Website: ulta-beauty
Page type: billing-address
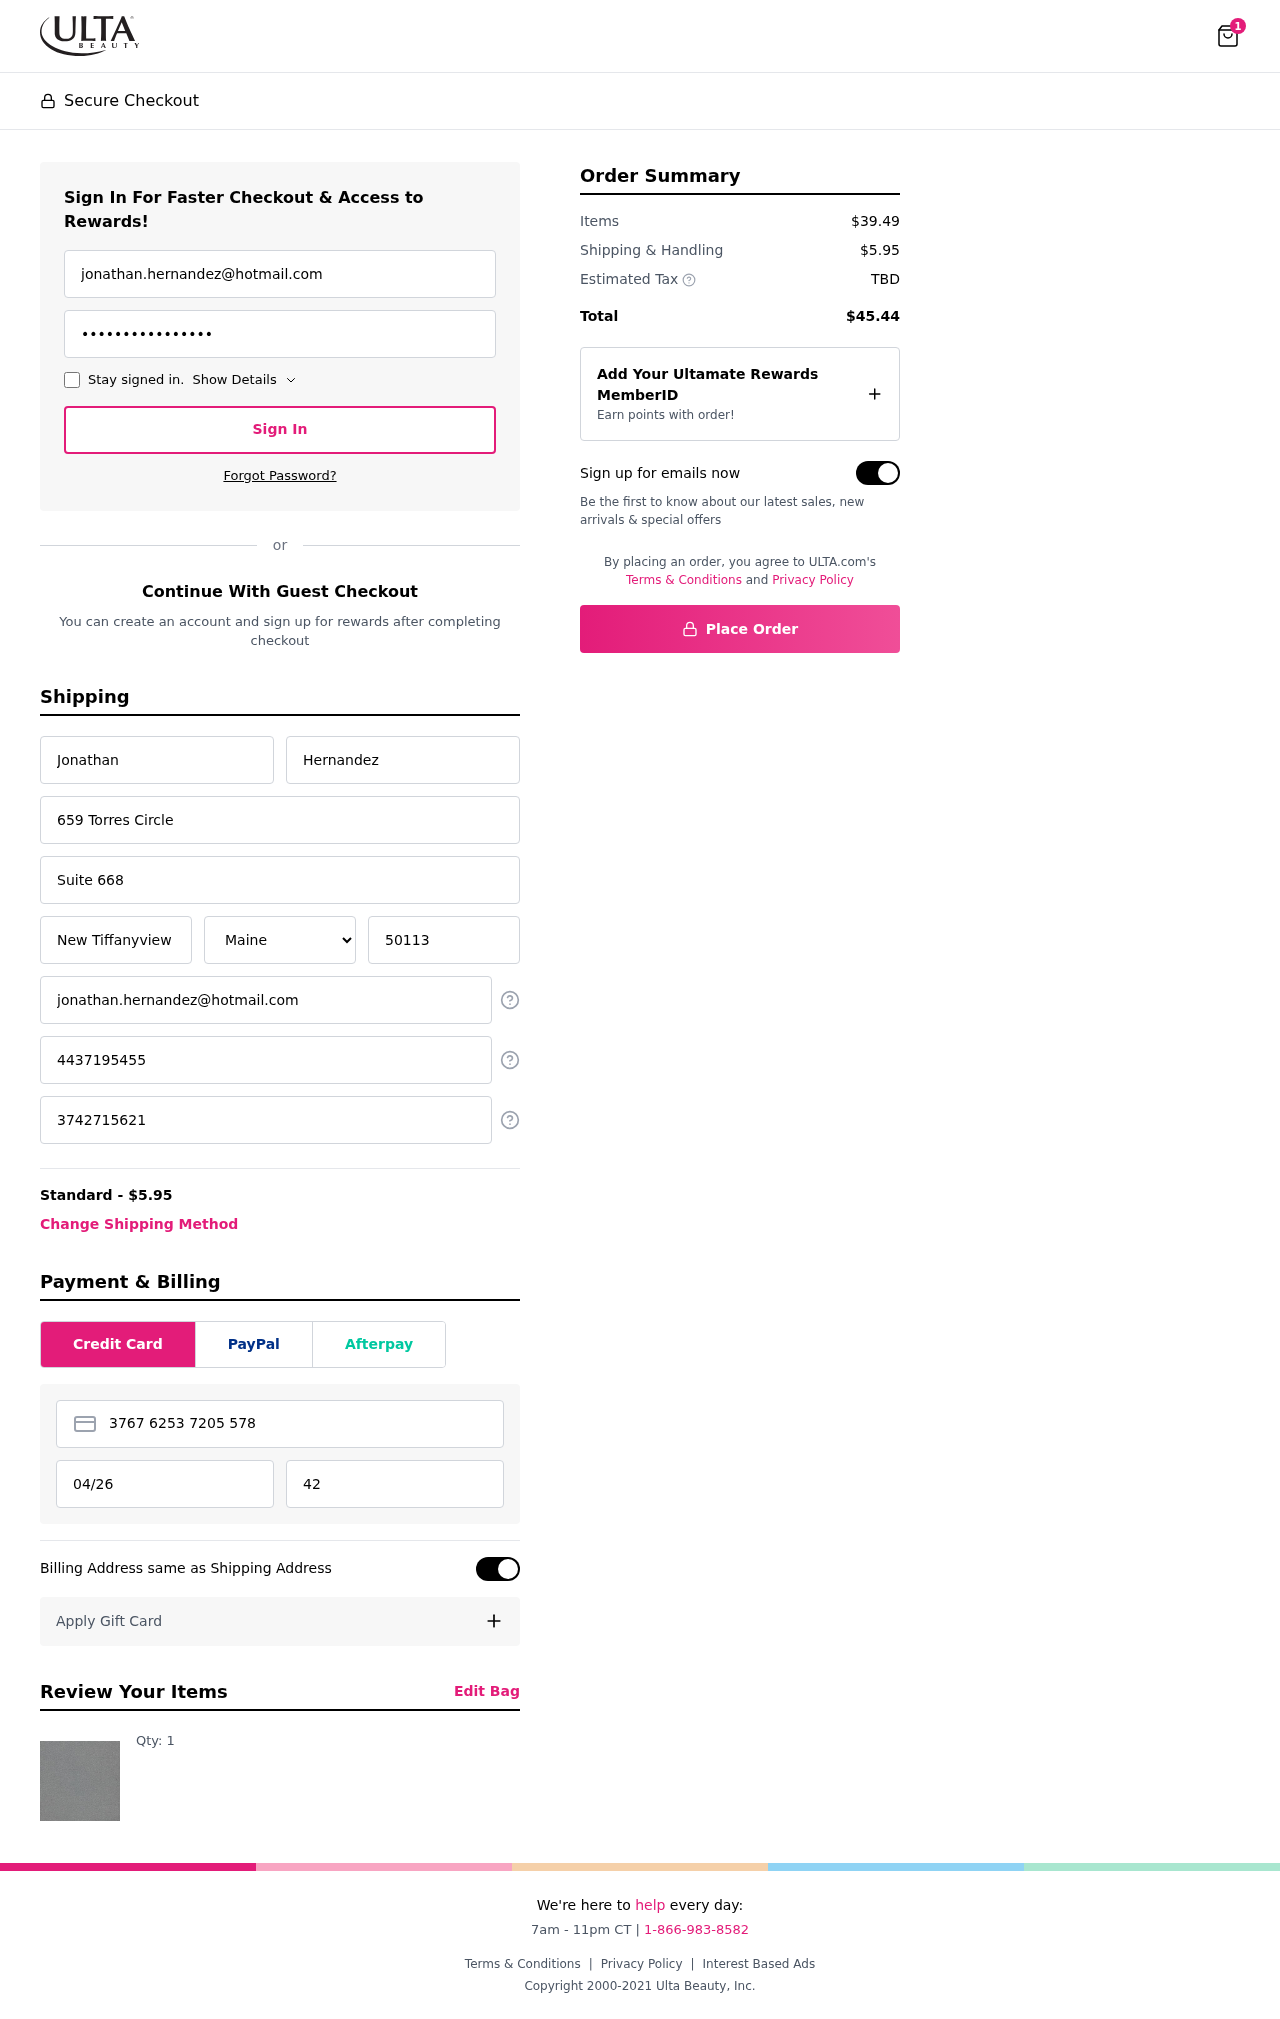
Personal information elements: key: PII_STATE
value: Maine
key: PII_EMAIL
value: jonathan.hernandez@hotmail.com
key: PII_FIRSTNAME
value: Jonathan
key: PII_LASTNAME
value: Hernandez
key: PII_STREET
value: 659 Torres Circle
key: PII_STREET2
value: Suite 668
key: PII_CITY
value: New Tiffanyview
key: PII_POSTCODE
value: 50113
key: PII_PHONE
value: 4437195455
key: PII_ALT_PHONE
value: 3742715621
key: PII_CARD_NUMBER
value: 3767 6253 7205 578
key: PII_CARD_EXPIRY
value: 04/26
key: PII_CARD_CVV
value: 4291
Product elements: key: PRODUCT1_QUANTITY
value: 1
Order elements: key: ORDER_NUM_ITEMS
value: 1
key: ORDER_SHIPPING_COST
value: $5.95
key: ORDER_SUBTOTAL
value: $39.49
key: ORDER_TOTAL
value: $45.44